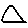
Label: triangle